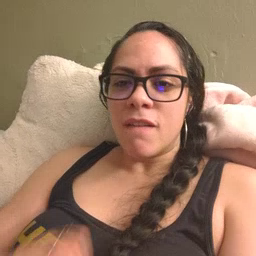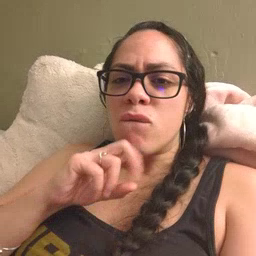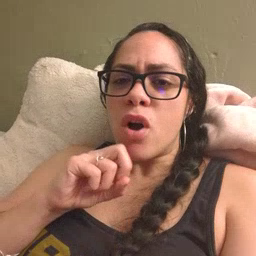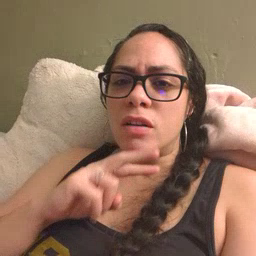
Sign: frog